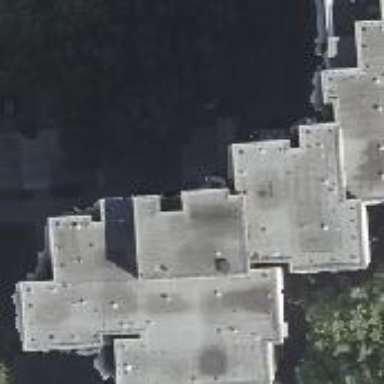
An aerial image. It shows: Apartment building with flat roof.